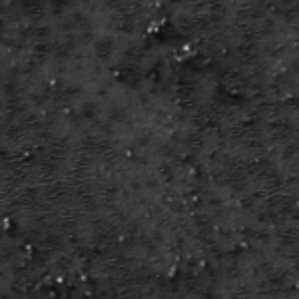
Label: frost